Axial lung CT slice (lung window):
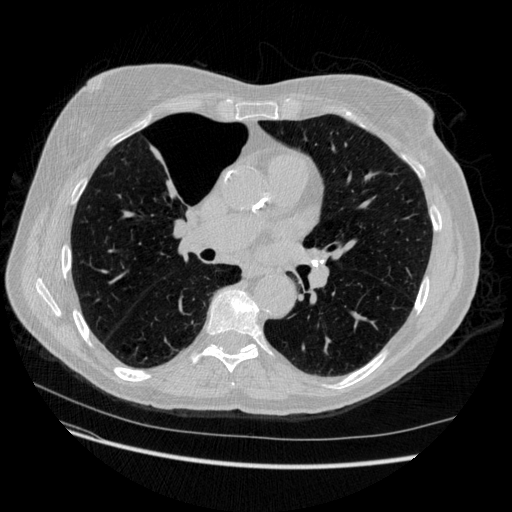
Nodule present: no